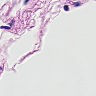
Metastatic tissue present: no